Interaction volume radius: 5 \u00c5
Interaction volume height: 15 \u00c5
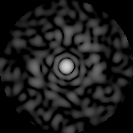
Disorder parameter: 0.7963